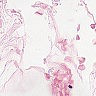
Metastatic tissue present: no